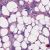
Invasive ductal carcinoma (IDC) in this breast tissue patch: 1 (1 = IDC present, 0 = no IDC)